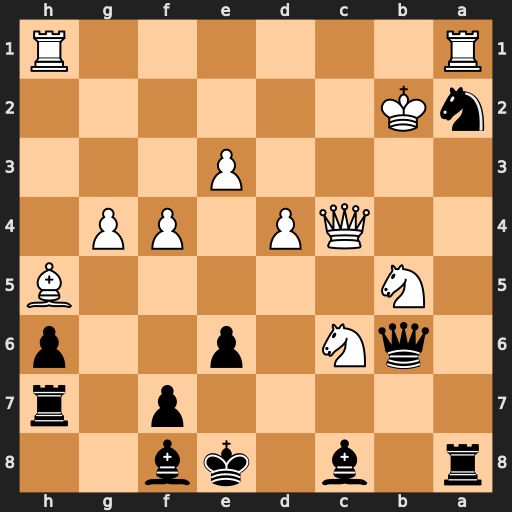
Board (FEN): r1b1kb2/5p1r/1qN1p2p/1N5B/2QP1PP1/4P3/nK6/R6R
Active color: b
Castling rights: q
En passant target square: -
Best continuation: Bd7 Rhb1 Bxc6